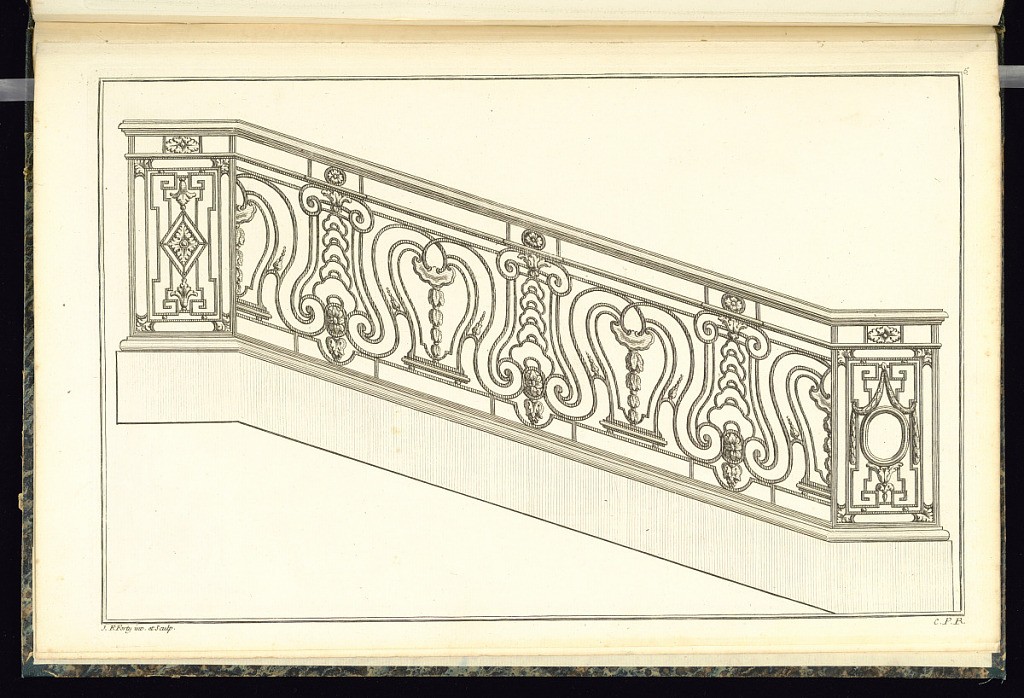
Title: Staircase Balustrade Design
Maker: Jean François Forty, active 1775 – 1790
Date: late 18th century
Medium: Etching and engraving on laid paper
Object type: Print
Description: Design for an ornamental ironwork staircase balustrade decorated with scrolling leaves (rinceaux), fleurons, rosettes, laurel leaf festoons, cartouches, and meander motif. The plate is signed and numbered.